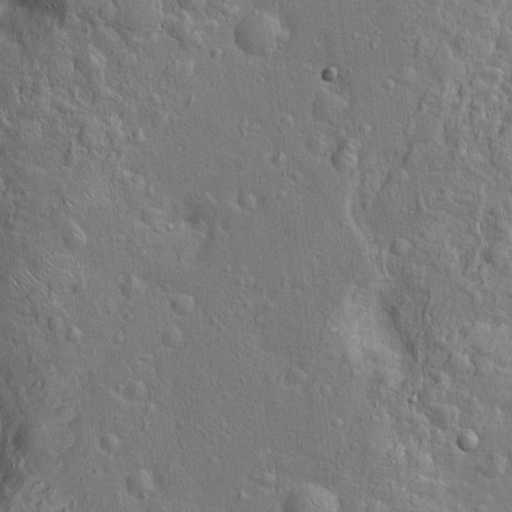
Objects detected: cone, cone